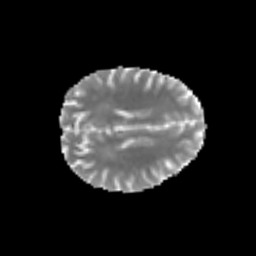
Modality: MD
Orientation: axial
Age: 25
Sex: male
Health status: healthy